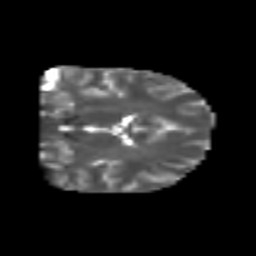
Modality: T2w
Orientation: coronal
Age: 25
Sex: male
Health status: healthy